Question: Is it possible to summarize in sqlite as it does excel?
Here's a picture of what I want to do but only in sqlite:

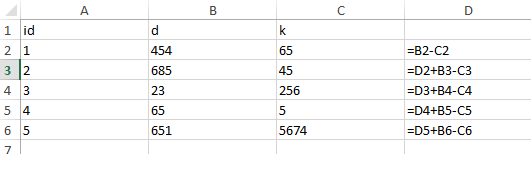
Answer: SQLite does not have windowing functions, so you have to construct a set-based computation.
You want to get the sum of all previous differences, i.e., the sum of the differences in all rows that have the same or a smaller ID:
'''
SELECT id,
d,
k,
(SELECT sum(d - k)
FROM MyTable AS T2
WHERE T2.id <= MyTable.id
) AS cumulative_sum
FROM MyTable
ORDER BY id;
'''